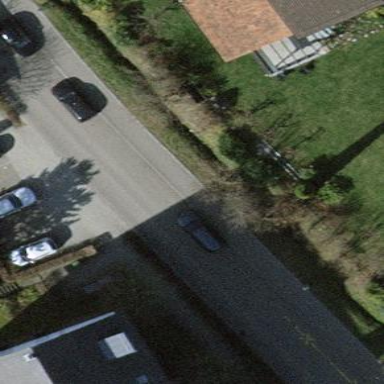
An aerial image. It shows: Parking available on the street side with parallel orientation.